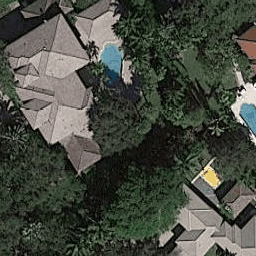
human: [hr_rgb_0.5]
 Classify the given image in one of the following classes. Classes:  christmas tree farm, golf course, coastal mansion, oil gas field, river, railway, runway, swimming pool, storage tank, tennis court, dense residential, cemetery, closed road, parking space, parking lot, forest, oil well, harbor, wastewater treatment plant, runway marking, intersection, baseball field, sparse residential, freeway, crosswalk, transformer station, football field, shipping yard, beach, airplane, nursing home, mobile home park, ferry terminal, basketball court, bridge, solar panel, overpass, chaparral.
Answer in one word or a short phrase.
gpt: sparse residential